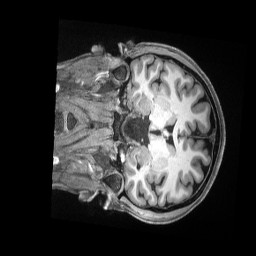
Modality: T1w
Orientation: coronal
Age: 22
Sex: female
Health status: ill
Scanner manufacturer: siemens
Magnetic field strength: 3 T
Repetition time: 2.5 s
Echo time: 0.00181 s